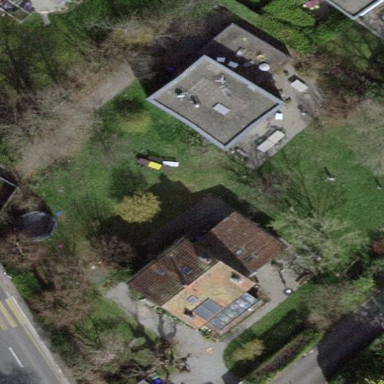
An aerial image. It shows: Garden enclosed by fence.